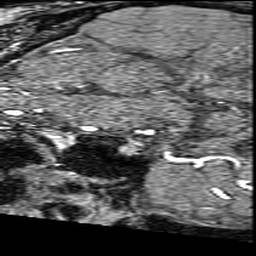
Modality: angio
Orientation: sagittal
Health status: ill
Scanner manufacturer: philips
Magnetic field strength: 3 T
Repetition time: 0.01849 s
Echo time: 0.003453 s